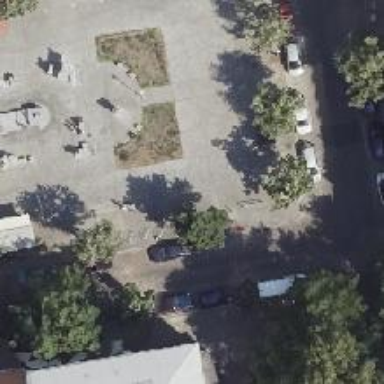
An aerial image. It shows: Bicycle parking area located in pedestrian zone.